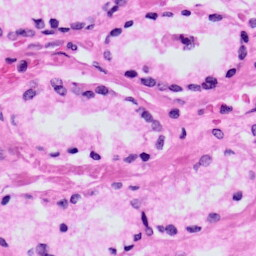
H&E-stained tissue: Prostate